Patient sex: F
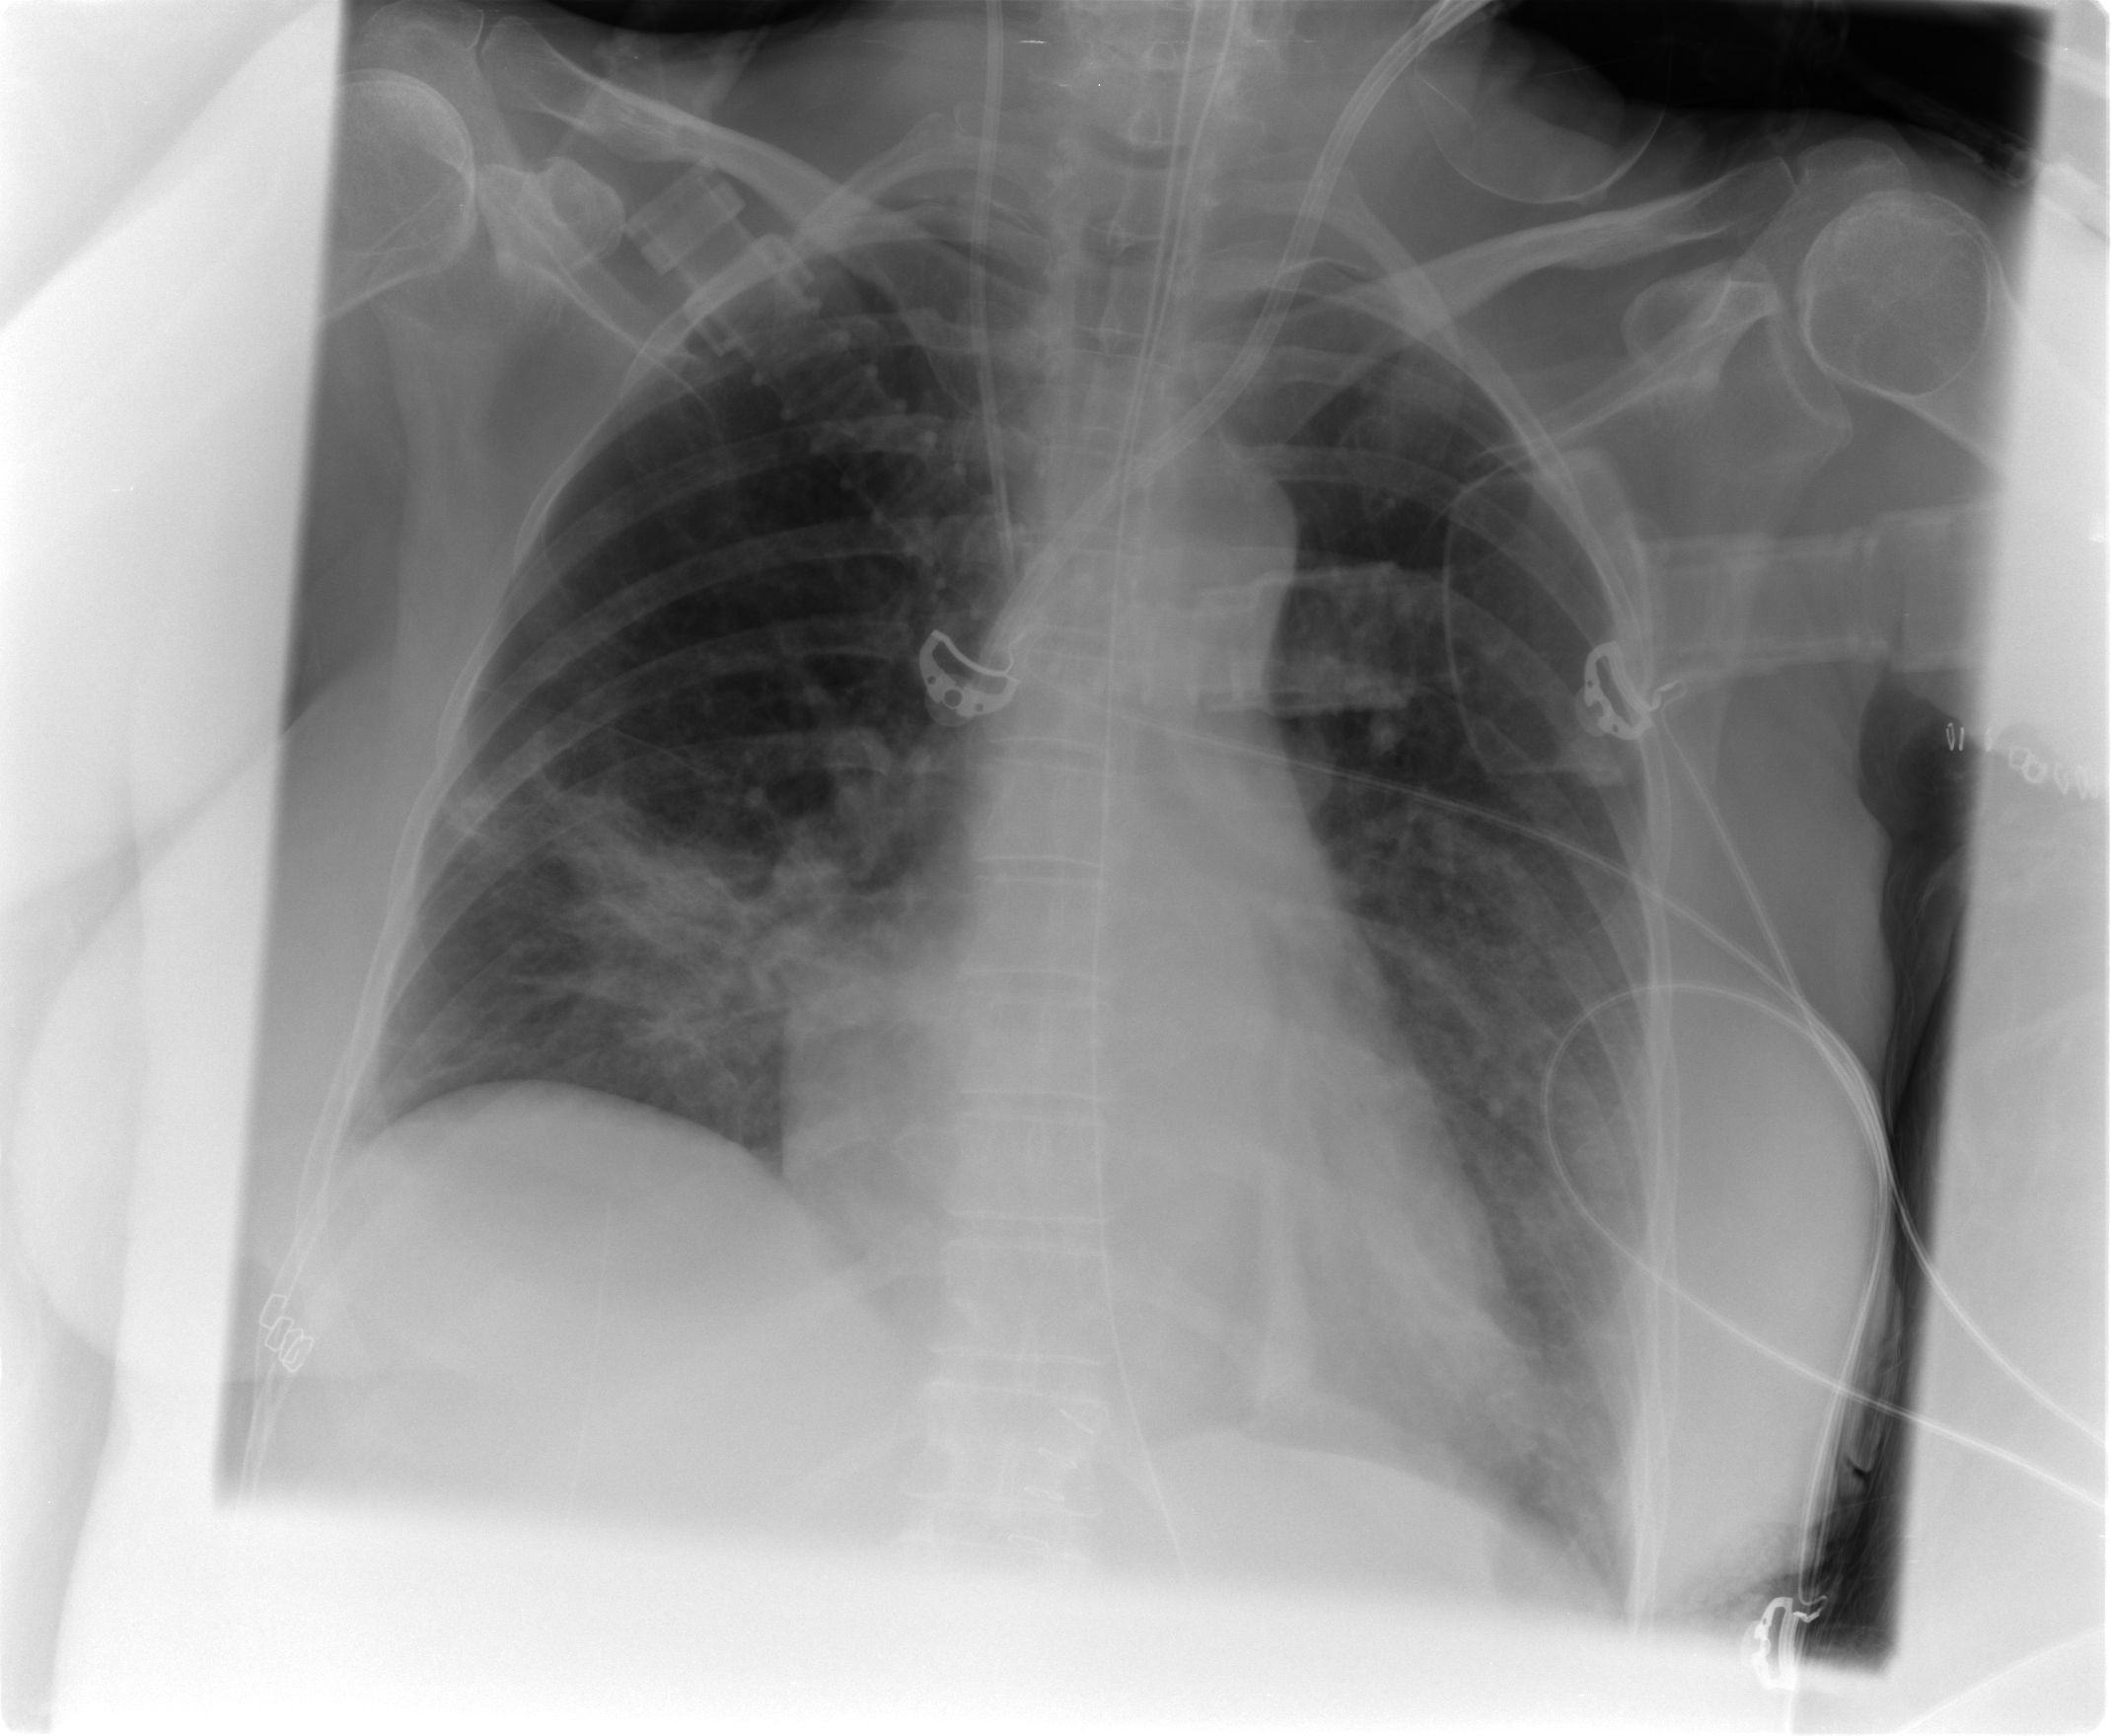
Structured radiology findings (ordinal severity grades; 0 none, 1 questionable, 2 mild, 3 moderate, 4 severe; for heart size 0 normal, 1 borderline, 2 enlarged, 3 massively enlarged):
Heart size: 1
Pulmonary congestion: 0
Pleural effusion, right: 0
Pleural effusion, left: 1
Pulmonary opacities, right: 2
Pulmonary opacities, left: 0
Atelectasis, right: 2
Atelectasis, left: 2